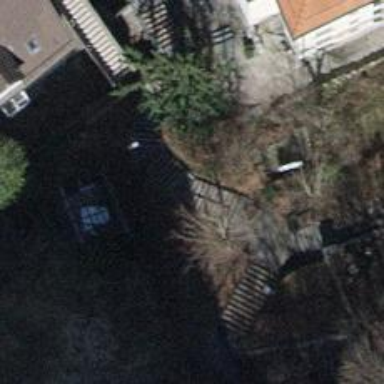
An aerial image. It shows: Set of steps on the road.